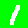
Digit: 1